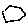
Label: hexagon